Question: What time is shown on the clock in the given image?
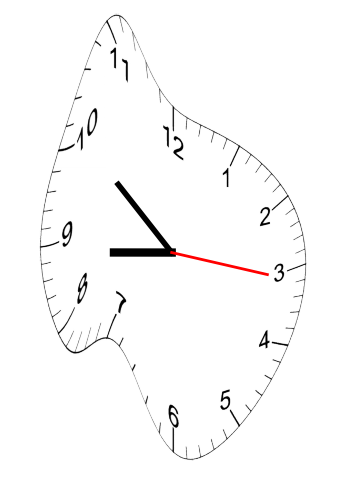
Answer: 08:51:16